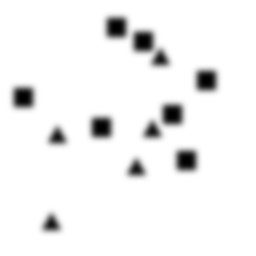
Squares: 7
Triangles: 5
Stars: 0
Total shapes: 12